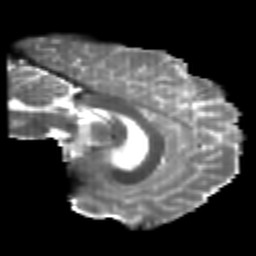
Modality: T2w
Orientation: sagittal
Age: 22
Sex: male
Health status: healthy
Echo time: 0.074 s